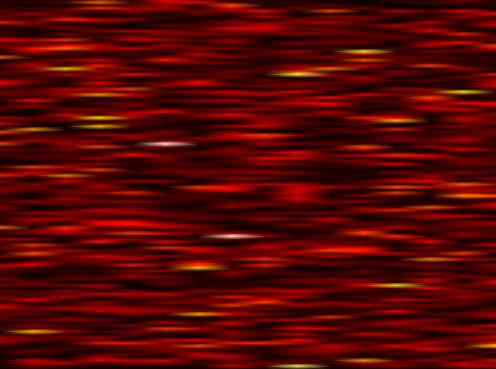
Label: FOFDM